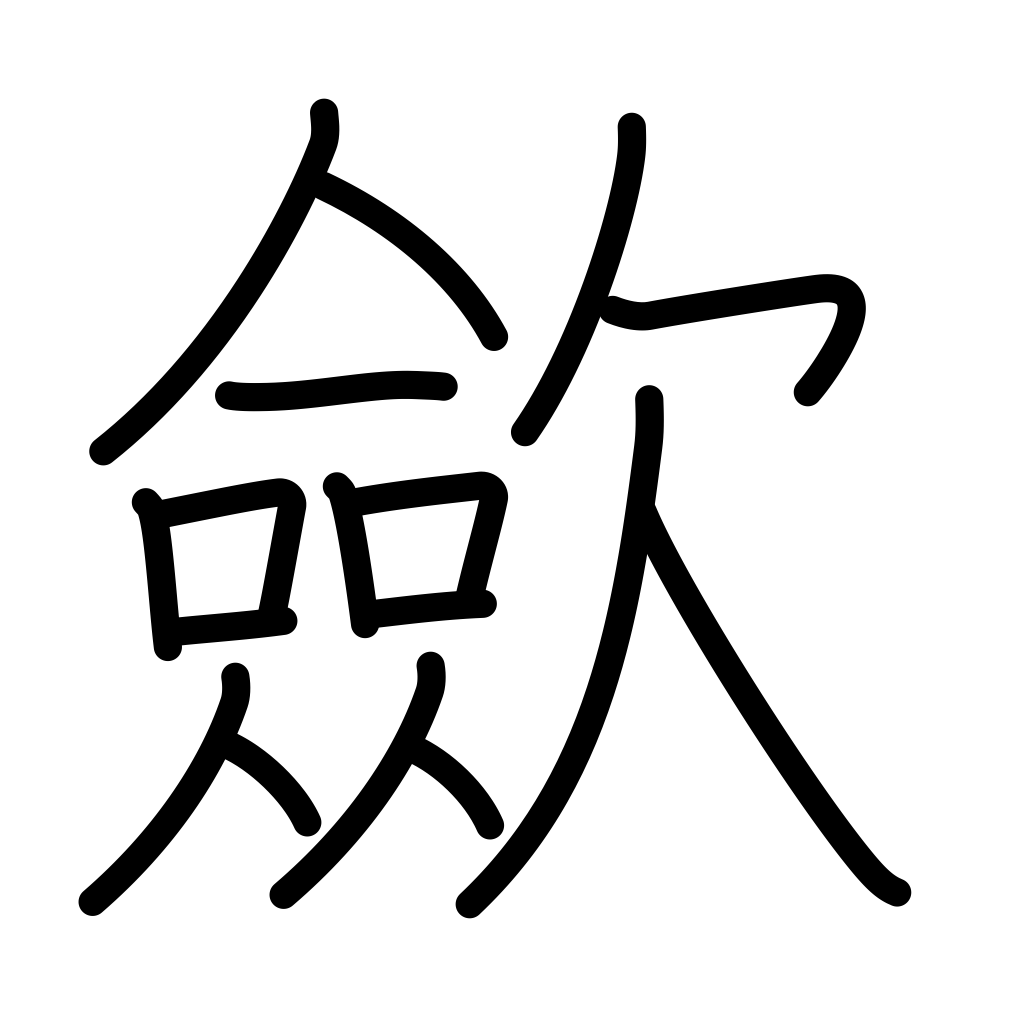
Meaning: tighten